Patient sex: M
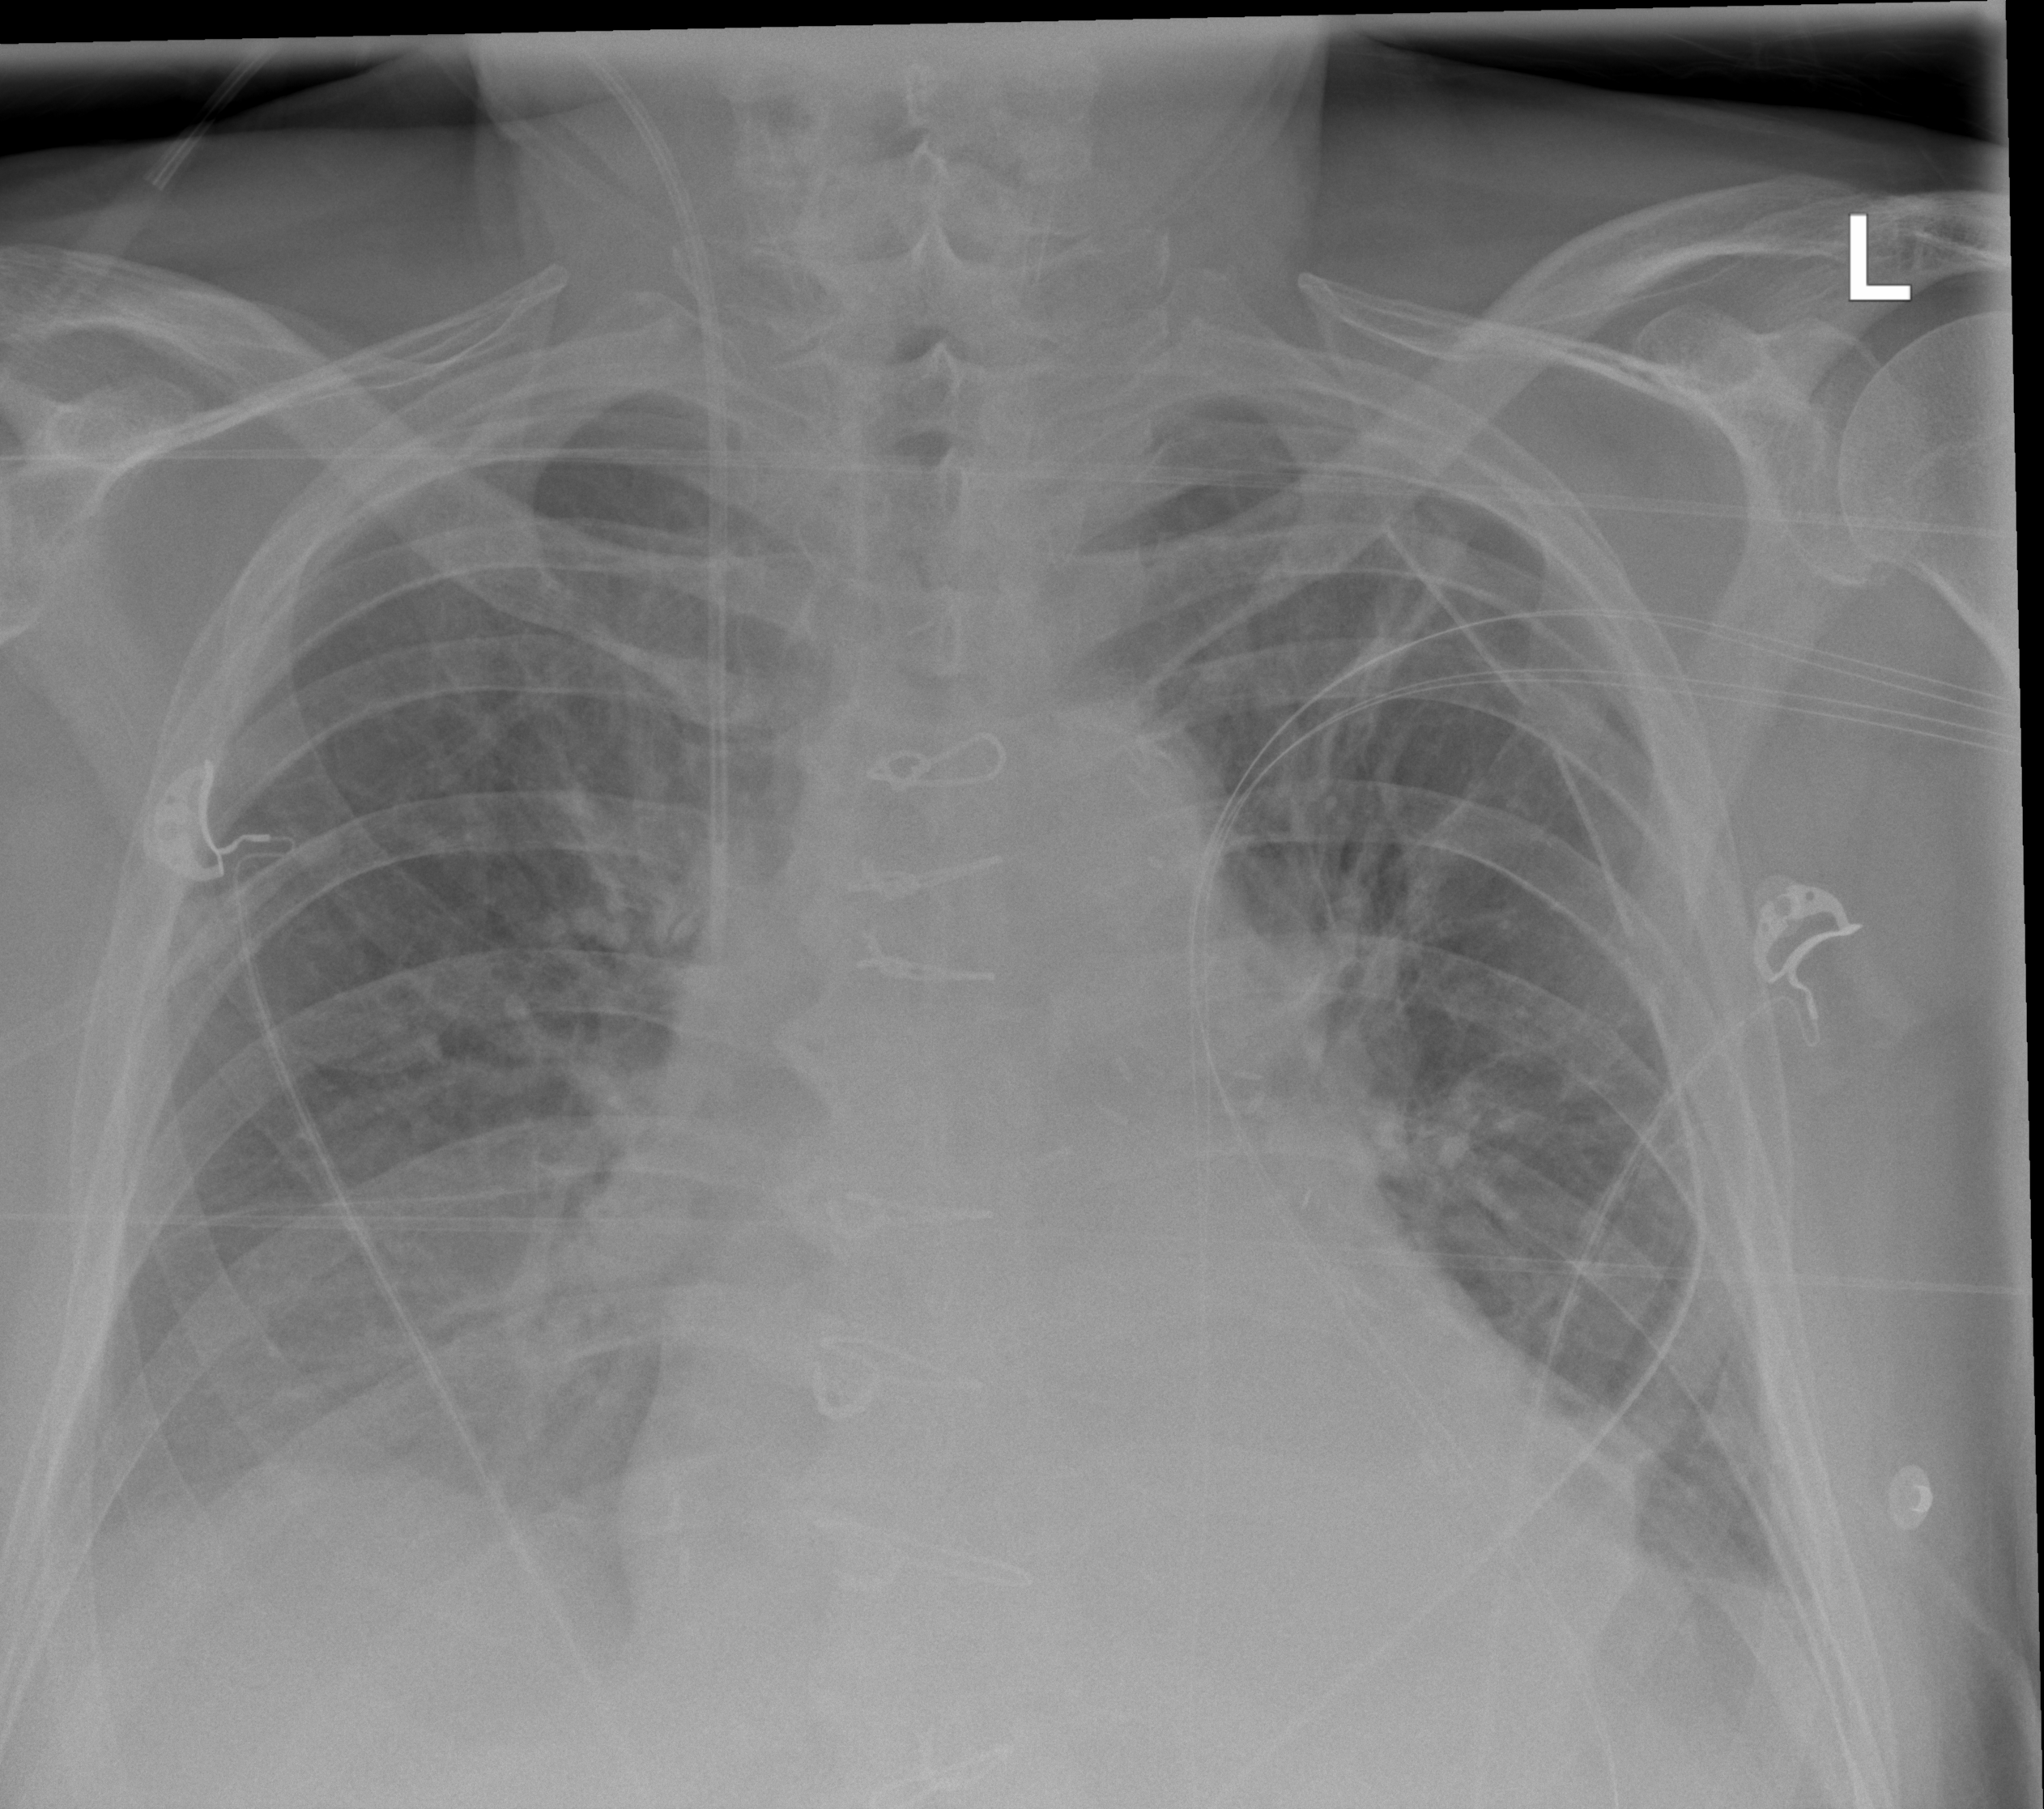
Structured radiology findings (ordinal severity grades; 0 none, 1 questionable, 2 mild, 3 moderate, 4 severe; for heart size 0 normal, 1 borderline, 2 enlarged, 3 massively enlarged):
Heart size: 2
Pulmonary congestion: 2
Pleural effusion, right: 3
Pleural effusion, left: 2
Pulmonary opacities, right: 0
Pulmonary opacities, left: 0
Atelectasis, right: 2
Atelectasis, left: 2